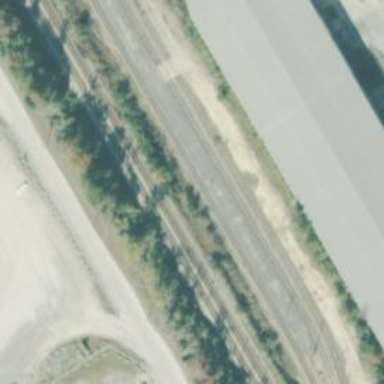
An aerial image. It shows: Railway track.